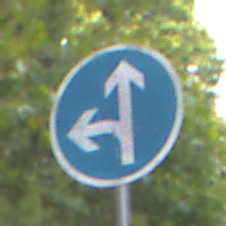
Verkehrszeichen: VorgeschriebeneFahrtrichtungGeradeausOderLinks
Umgebung: Outdoor, Urban
Tageszeit: MorningAfternoon
Wetter: Overcast
Licht: Natural
Jahreszeit: NotSpecified
Kontrast: LowContrast